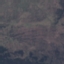
Land use / land cover class: HerbaceousVegetation